Frequency: 99900
Velocity: 0,3100
Power: 23,7
Pulse duration: 0,0000001
Pass count: 1
Magnification: 10
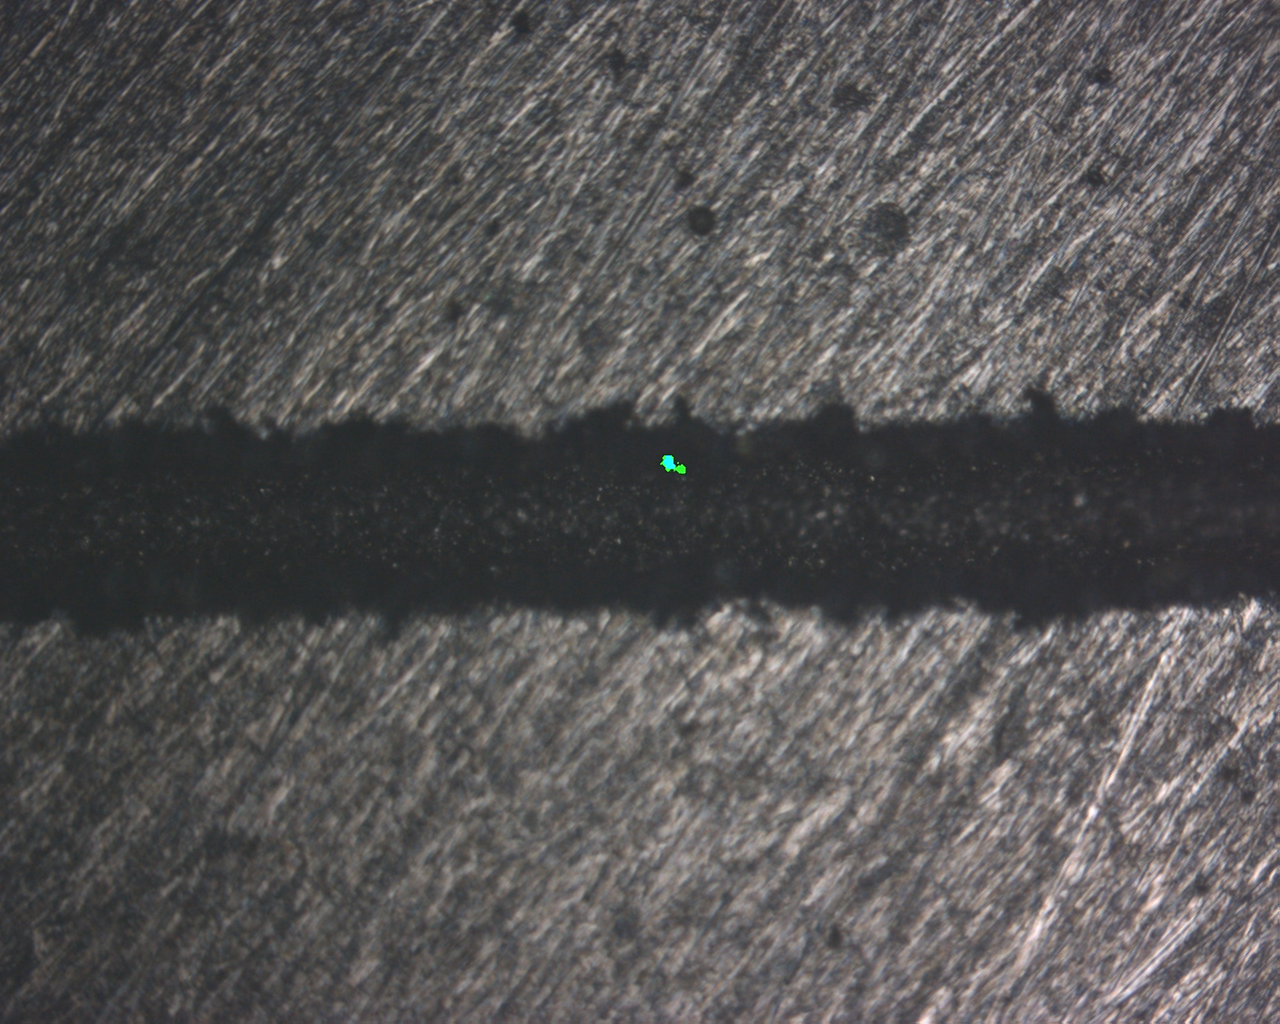
Measured width: 153.583
Other width: 78.6794